Question: On page i have 2 columns : First column has questions and previous answers, while Second has also questions(same questions) and some input fields for answers. This is made for some comparation.
As input fields take some additional space, questions from 2 columns aren't on same level (divs with question from 1st column takes less space then divs with question from 2nd column)
How can i make them be on same level?
I have only one idea - set height for each question block. Is there any other idea?
Thanks.
What i have now :

Code :
This is main div. Every 'CatecoryQuestion' contains some questions.
'''
<div class="row">
<div id="pnlSubmissionCategoryQuestions" class="col-md-6">...</div>
<div id="pnlAmendmentCategoryQuestions" class="col-md-6">...</div>
</div>
'''
<URL>
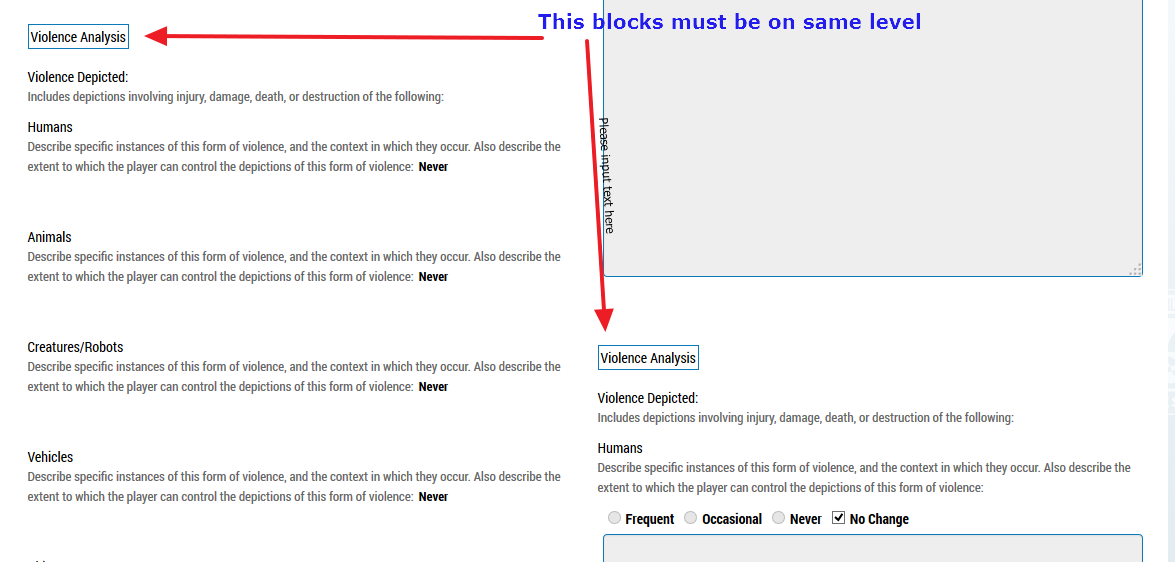
Answer: You need to restructure your HTML. Right now you have one row that encapsulates all of your questions and answers. You need to have each question/answer and its counterpart on the same row.
Getting some code now.
'''
<div class="row">
<div class="submission-question">...</div>
<div class="amendment-question">...</div>
</div>
'''
There's really not much more I can do besides rewrite your code for you. At this moment, You can't do much with what you have, unless you want some fancy jquery written to give elements the appropriate space.